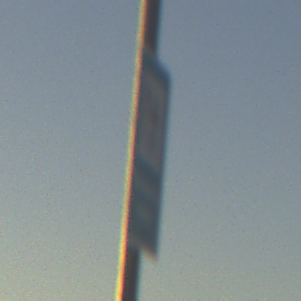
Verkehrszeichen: Verkehrshelfer
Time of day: SunriseSunset
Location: Outdoor (RoadRail)
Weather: PartlyCloudy
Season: NotSpecified
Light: Natural